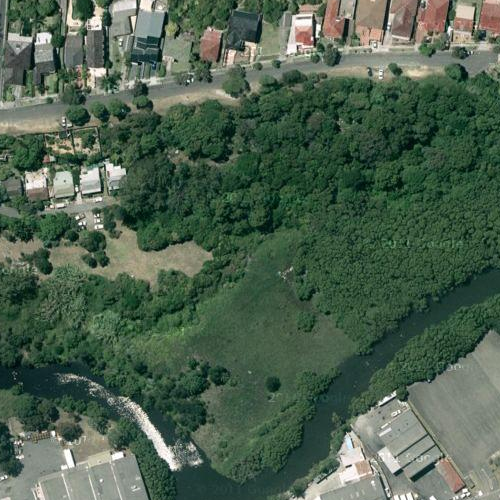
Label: sydney